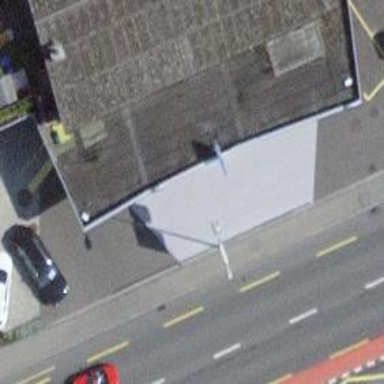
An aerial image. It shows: Fuel station.